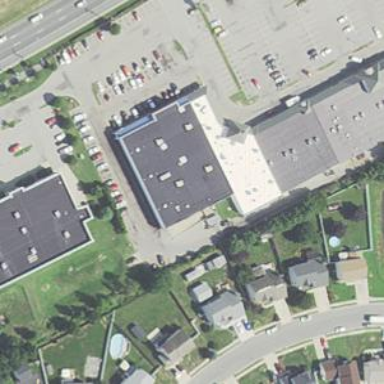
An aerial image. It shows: Retail building.